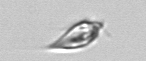
Label: Oxytoxum